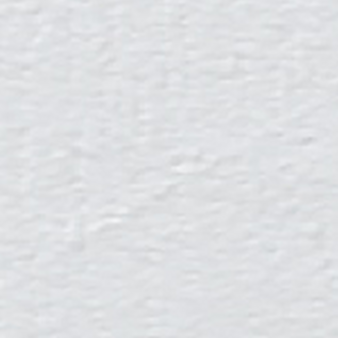
Label: other